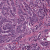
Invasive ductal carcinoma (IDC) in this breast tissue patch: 1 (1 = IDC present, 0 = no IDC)